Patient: sex M, age 68
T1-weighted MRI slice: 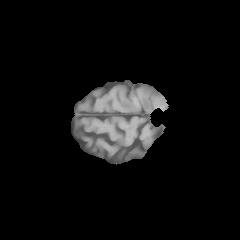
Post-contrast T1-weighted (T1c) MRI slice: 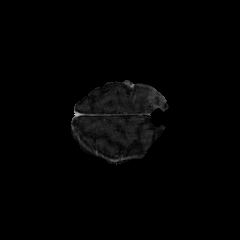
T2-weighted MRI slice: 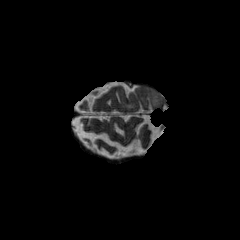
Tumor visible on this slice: yes
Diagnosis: Glioblastoma, IDH-wildtype
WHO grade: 4